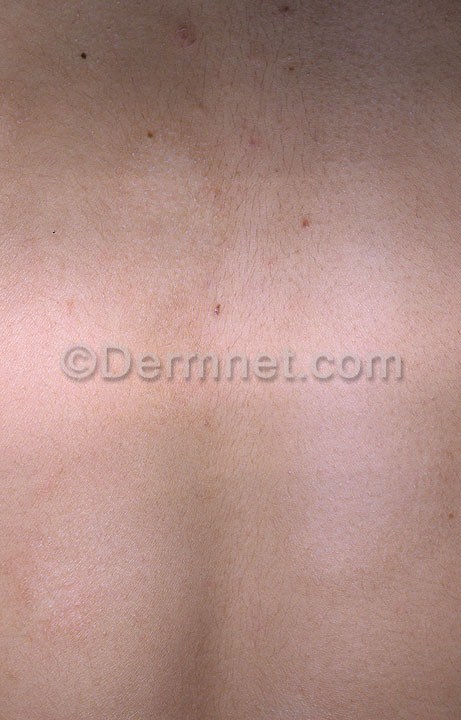
Disease: Atopic Dermatitis Photos